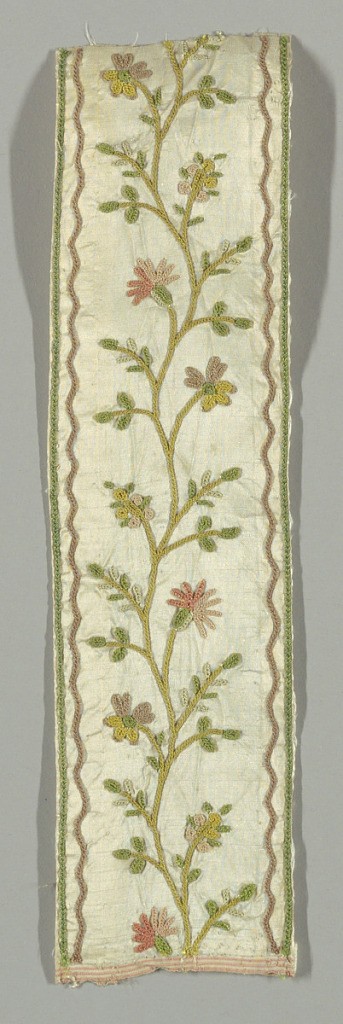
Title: Textile
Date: late 18th century
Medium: silk on silk Technique: embroidery on plain weave
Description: White taffeta, in long vertical strip for border. Green line and inner brown serpentine line on outer edges. Central serpentine small-scale flowering vine embroidered in chain stitch with green, yellow, brown, pink silks. Both A/ and B/ have a selvage present.